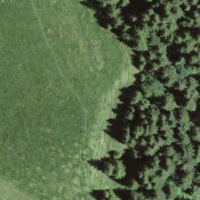
EUNIS habitat code: 26
Species observed at this site:
Arnica montana